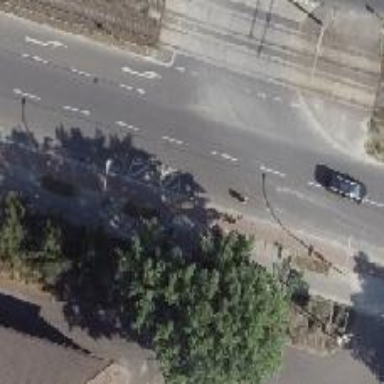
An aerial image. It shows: Secondary road with asphalt surface. There is parallel parking lane on the right side and cycle track on the right as well.